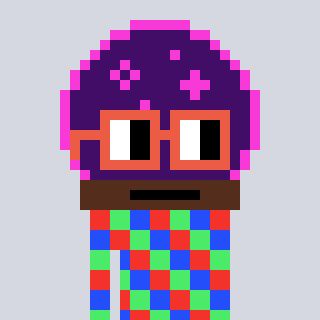
a pixel art character with square orange glasses, a crystalball-shaped head and a grayscale-colored body on a cool background